Chest X-ray:
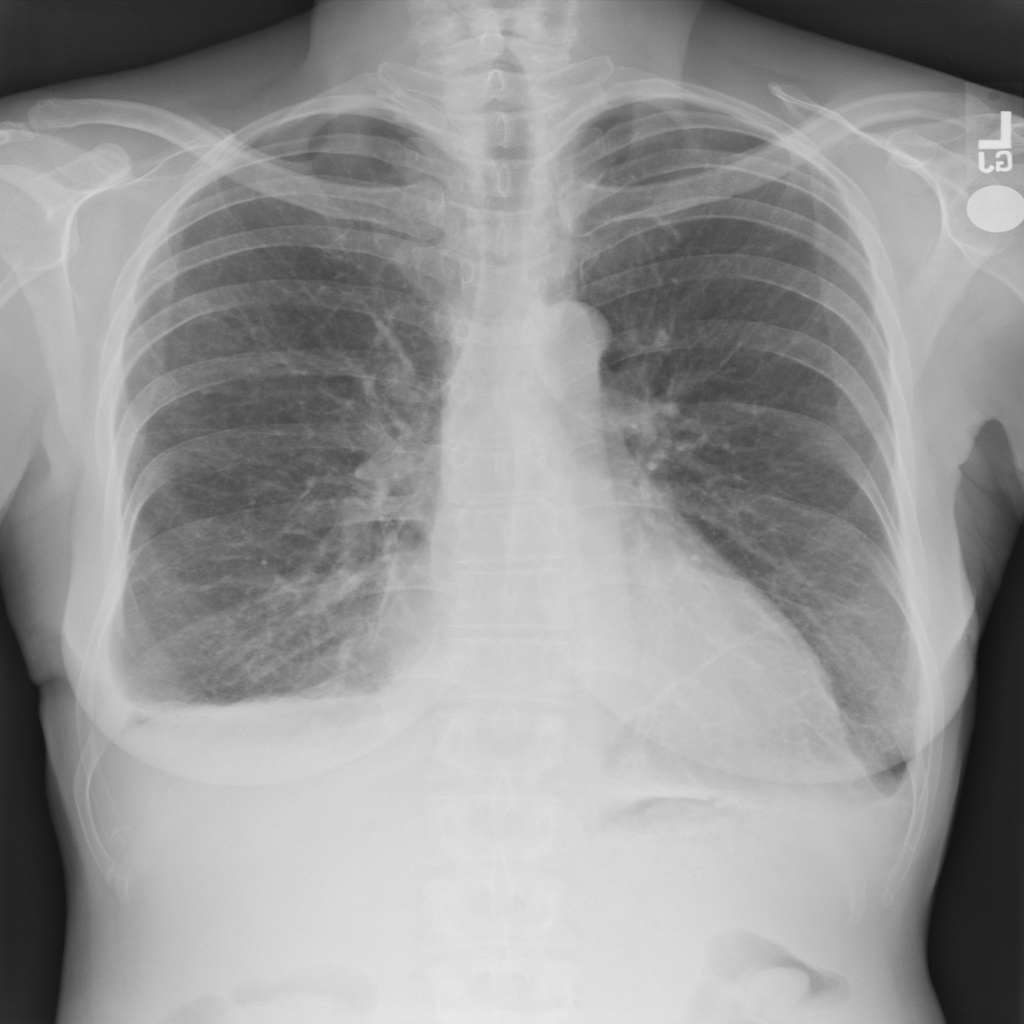
Findings: Effusion
No abnormal finding: no